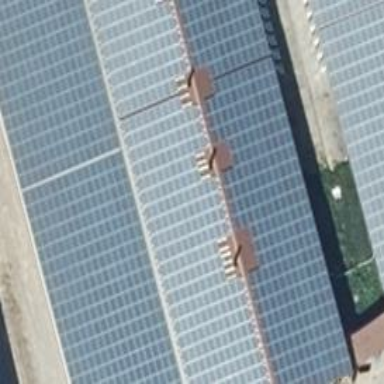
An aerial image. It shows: Solar photovoltaic panel generating electricity through small installation.